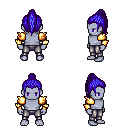
a pixel art fantasy rpg character, male body template, dark elf, purple skin, gold arm armor, metal pants, blue long topknot hairstyle, four views (front, back, left, right), 2x2 character sprite sheet, small pixel art, hard edges, no anti-aliasing